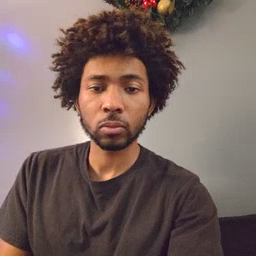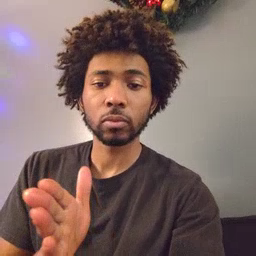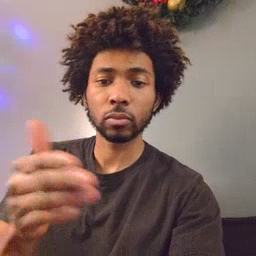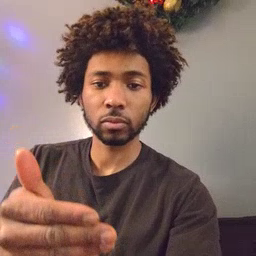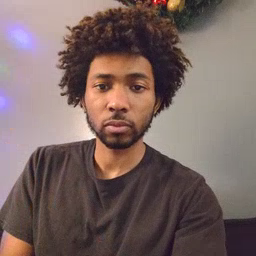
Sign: room